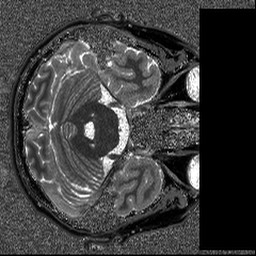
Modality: T1map
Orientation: axial
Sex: male